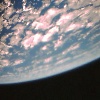
Label: cloud